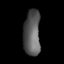
Tissue: lung
Cell type: Epithelial cells
Senescence score: 0.1732
Nuclear area (px): 751
Mean DAPI intensity: 89.807